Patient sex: F
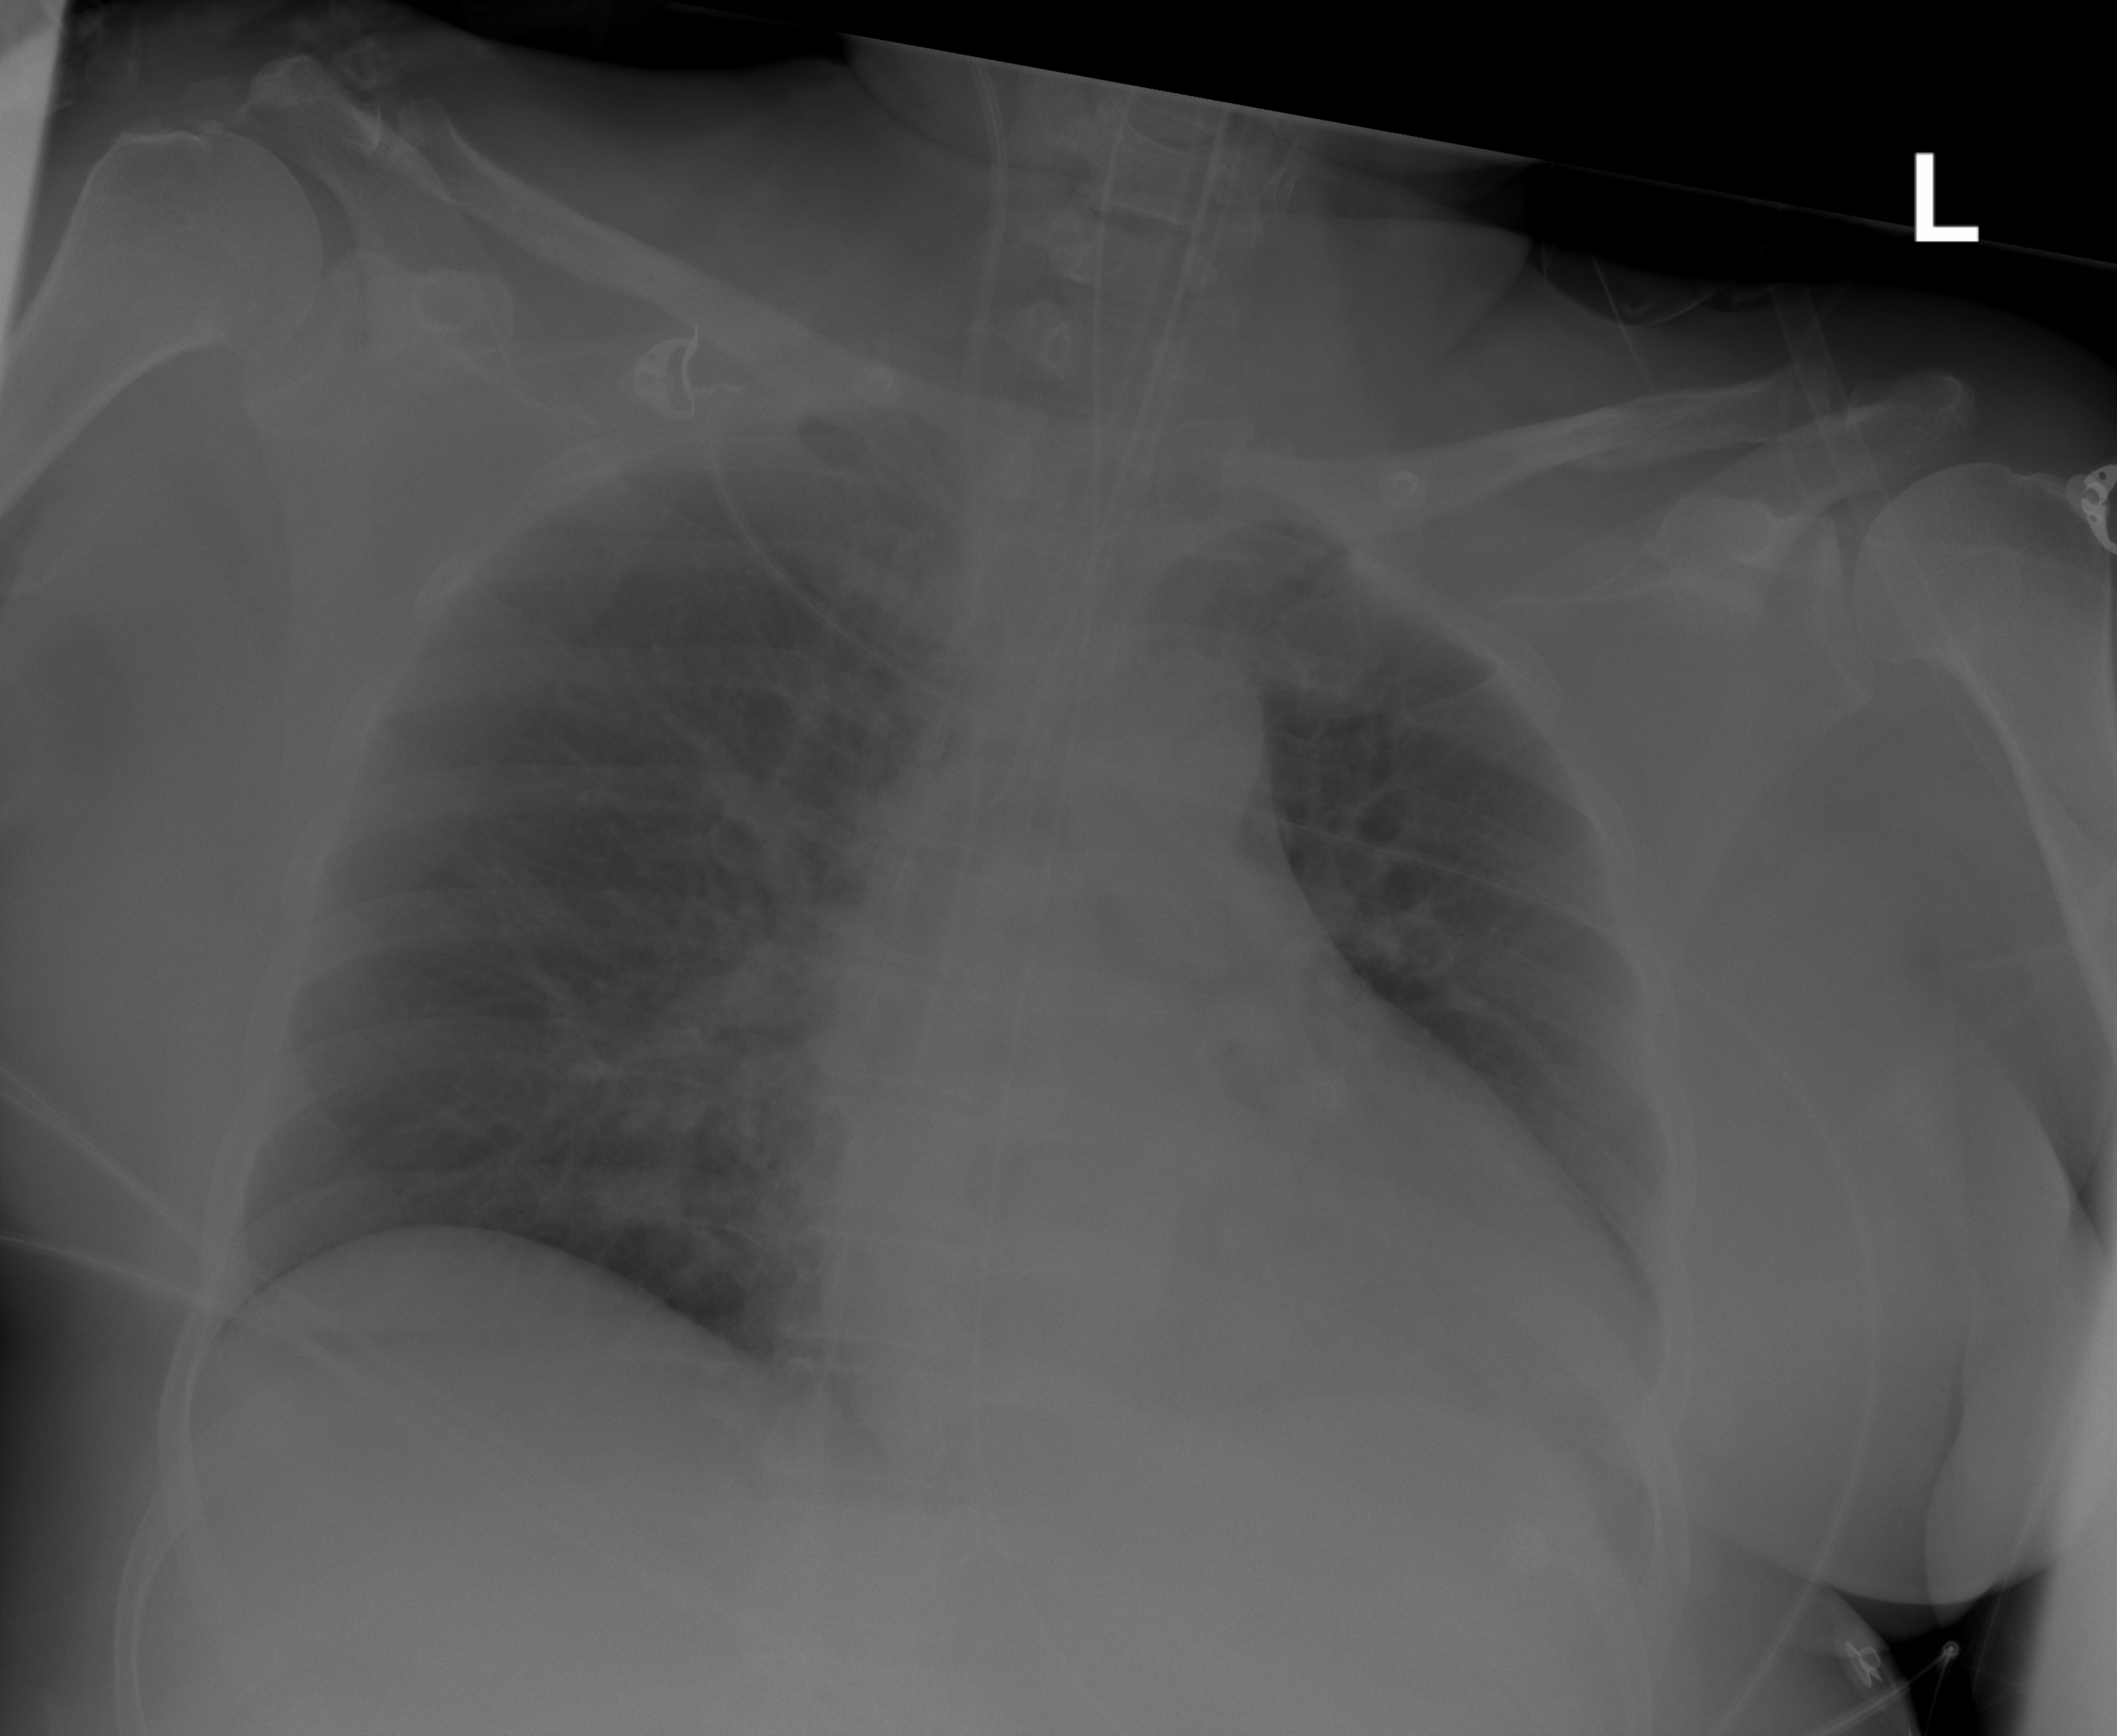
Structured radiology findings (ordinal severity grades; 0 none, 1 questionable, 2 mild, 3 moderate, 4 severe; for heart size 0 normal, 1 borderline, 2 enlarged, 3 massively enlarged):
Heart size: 2
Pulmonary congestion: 0
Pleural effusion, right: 0
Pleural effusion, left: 0
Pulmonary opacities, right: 0
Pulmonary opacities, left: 0
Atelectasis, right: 0
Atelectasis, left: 2